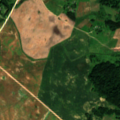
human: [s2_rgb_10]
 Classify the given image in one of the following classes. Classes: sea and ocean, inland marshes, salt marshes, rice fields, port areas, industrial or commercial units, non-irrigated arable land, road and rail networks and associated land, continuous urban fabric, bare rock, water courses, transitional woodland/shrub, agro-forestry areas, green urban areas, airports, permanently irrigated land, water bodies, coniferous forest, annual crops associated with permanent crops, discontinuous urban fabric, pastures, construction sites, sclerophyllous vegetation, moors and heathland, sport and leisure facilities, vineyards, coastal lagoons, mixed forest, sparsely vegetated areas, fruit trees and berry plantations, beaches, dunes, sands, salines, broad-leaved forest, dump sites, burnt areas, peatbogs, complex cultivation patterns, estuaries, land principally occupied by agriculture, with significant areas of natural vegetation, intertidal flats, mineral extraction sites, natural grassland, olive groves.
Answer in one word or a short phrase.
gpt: non-irrigated arable land, complex cultivation patterns, land principally occupied by agriculture, with significant areas of natural vegetation, broad-leaved forest